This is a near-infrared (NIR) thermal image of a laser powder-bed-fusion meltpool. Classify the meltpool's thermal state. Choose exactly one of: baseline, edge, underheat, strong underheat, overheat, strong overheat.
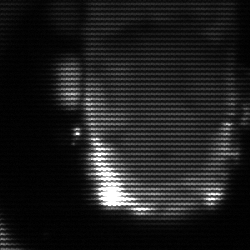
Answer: baseline